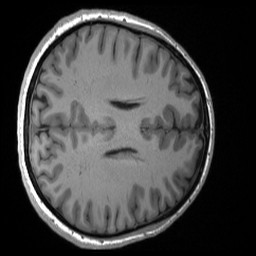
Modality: T1w
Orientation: axial
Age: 32
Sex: female
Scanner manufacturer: siemens
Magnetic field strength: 3 T
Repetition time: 2.4 s
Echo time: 0.00224 s